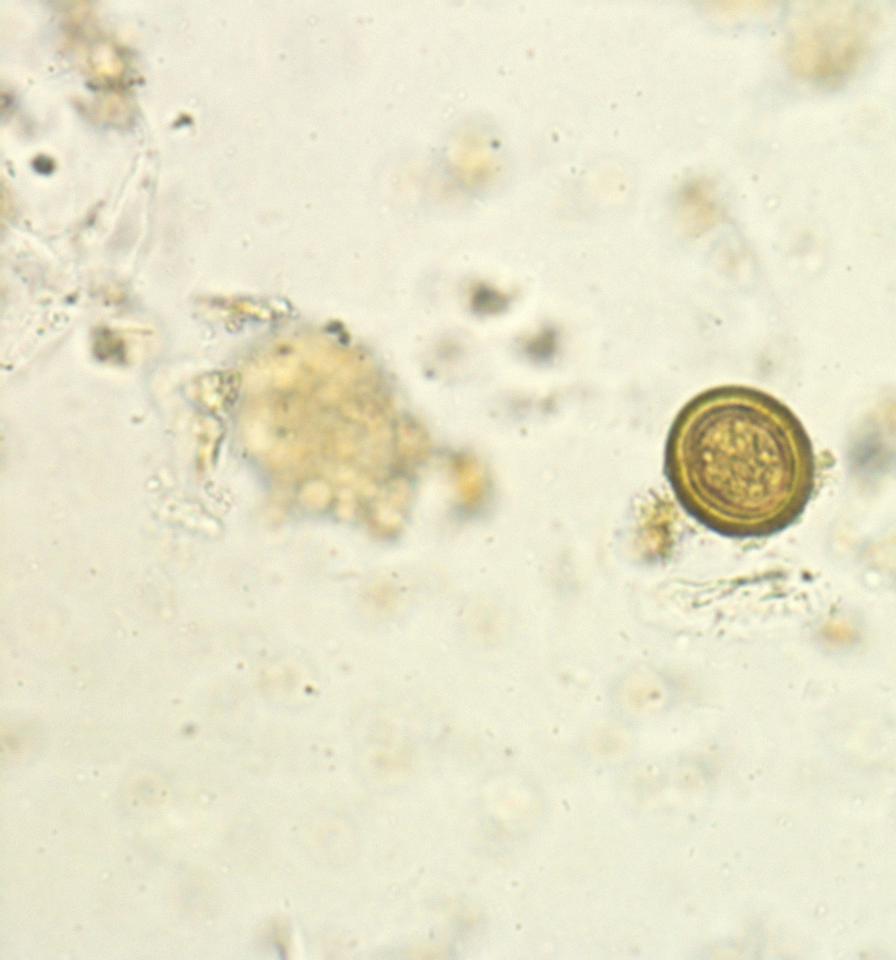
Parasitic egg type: Taenia spp. egg